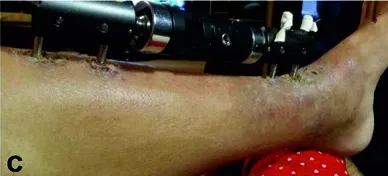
D: The skin lesion was healed after removing external fixator.
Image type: medical_photograph (skin_photograph)